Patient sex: M
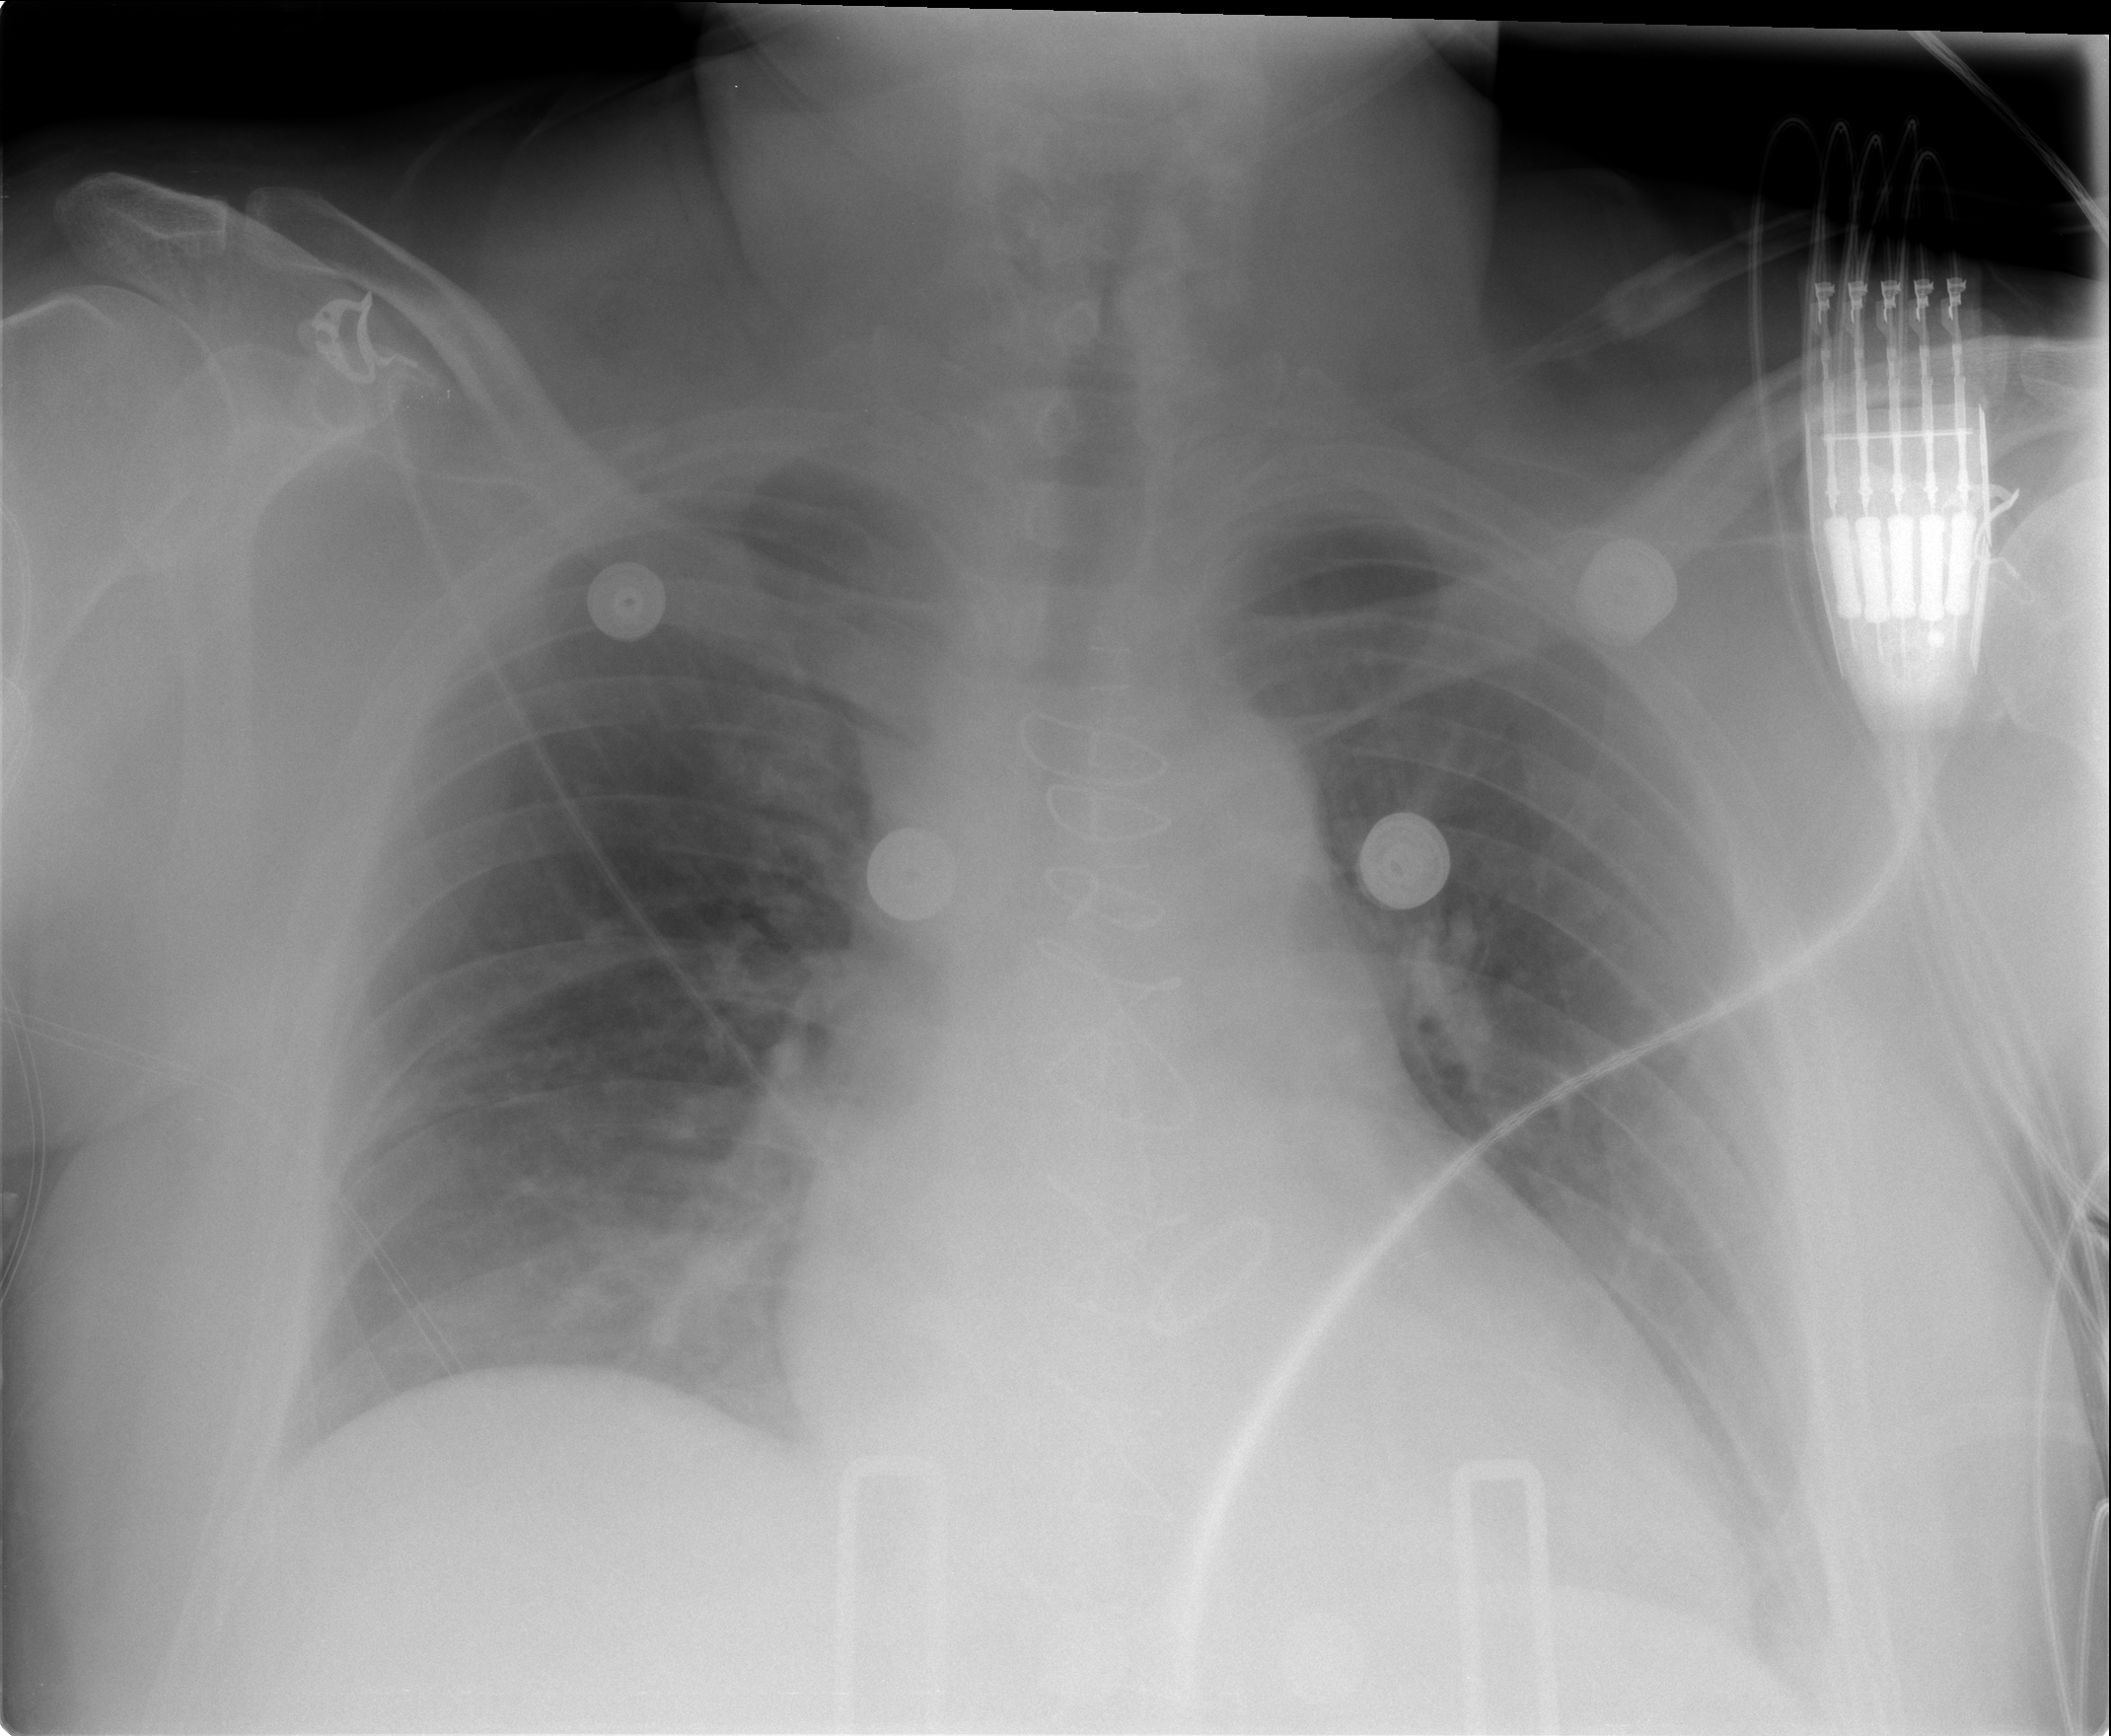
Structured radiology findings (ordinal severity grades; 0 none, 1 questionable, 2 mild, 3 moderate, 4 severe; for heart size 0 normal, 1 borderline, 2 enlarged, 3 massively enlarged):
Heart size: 0
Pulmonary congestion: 2
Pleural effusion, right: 0
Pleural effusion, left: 2
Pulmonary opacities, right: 0
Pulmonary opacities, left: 0
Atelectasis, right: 2
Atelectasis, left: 2